Platform: macOS
Application: Chrome
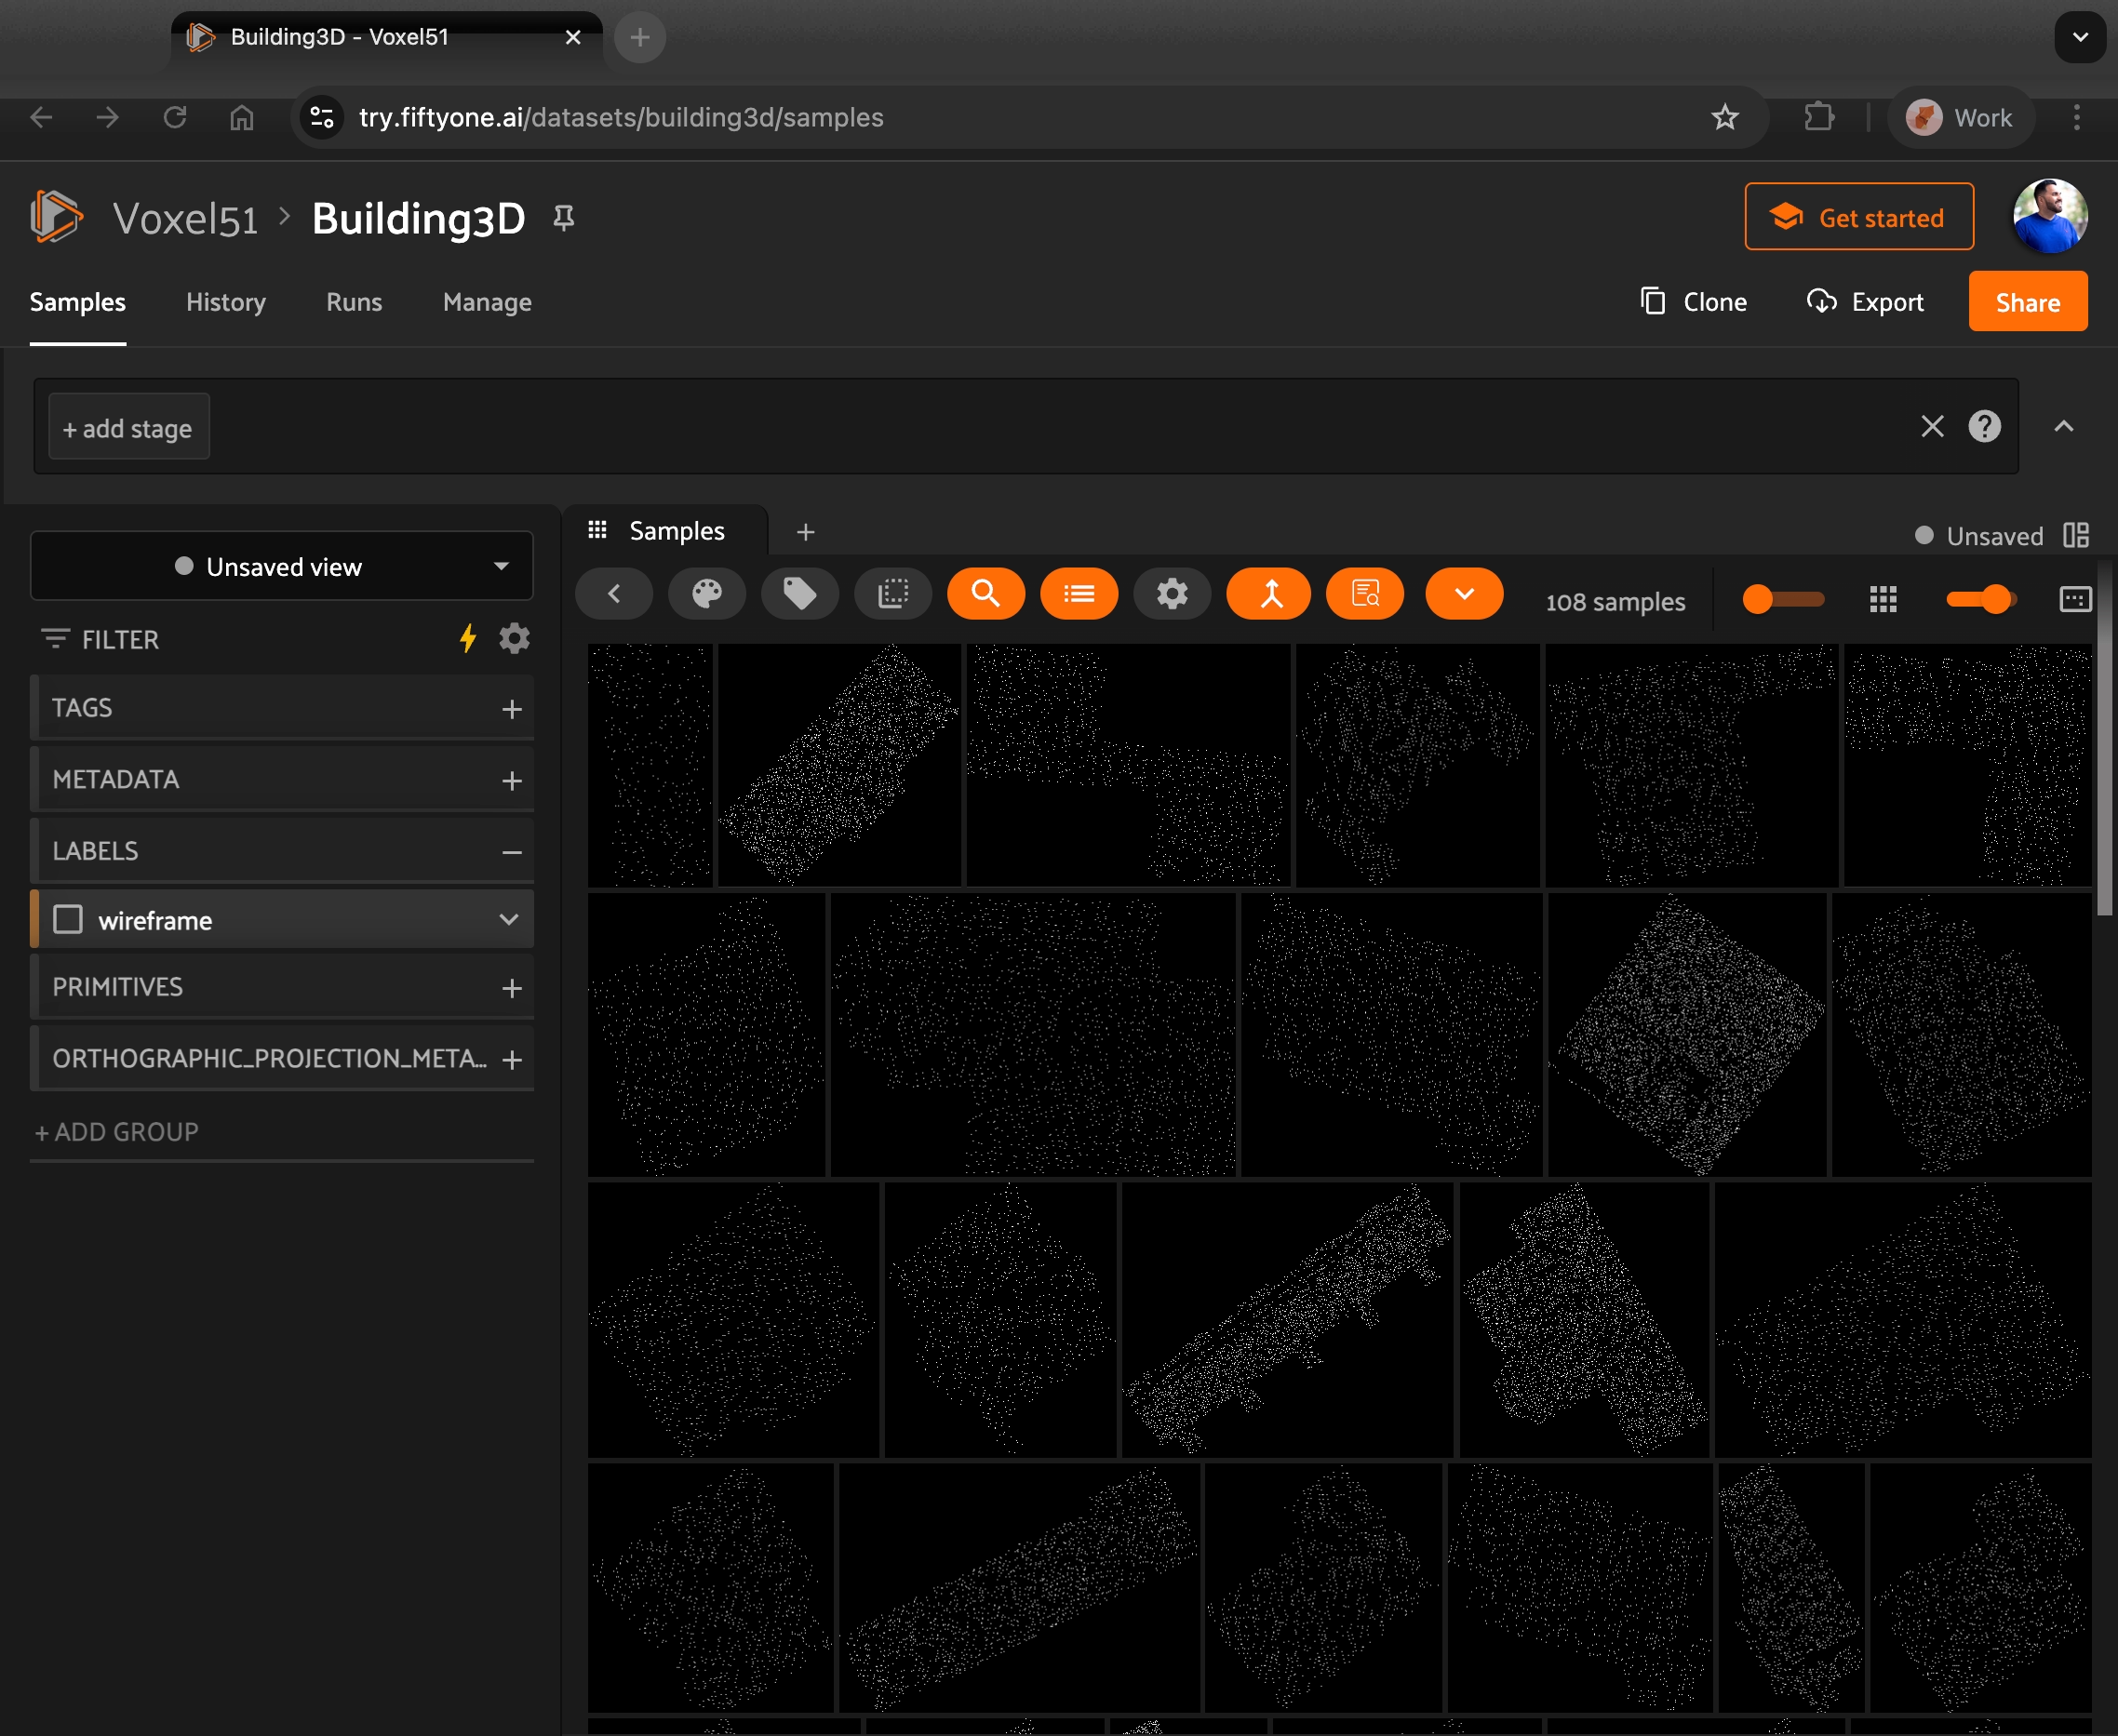
task_description: Expand the tags field
action_type: click
element_info: Icon

task_description: Expand the metadata group
action_type: click
element_info: Icon

task_description: Minimize the labels group
action_type: click
element_info: Icon

task_description: Display the wireframe labels in the samples panel
action_type: click
element_info: Checkbox

task_description: View the available filter options for the wireframe field
action_type: click
element_info: Icon

task_description: Tag the samples
action_type: click
element_info: Icon